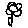
Label: flower